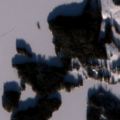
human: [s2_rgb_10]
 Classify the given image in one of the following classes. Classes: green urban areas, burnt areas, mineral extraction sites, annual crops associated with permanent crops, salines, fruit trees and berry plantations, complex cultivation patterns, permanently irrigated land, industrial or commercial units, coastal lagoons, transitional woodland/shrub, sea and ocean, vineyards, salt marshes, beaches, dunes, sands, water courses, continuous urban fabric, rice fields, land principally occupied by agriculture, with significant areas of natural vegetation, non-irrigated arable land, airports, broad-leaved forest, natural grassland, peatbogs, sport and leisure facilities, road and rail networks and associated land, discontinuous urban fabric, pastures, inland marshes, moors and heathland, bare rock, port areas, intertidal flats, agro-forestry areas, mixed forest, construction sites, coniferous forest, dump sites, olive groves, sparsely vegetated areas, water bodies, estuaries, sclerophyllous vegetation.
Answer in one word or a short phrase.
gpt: land principally occupied by agriculture, with significant areas of natural vegetation, mixed forest, water bodies